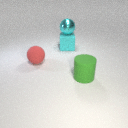
large green rubber cylinder to the right of large red rubber sphere